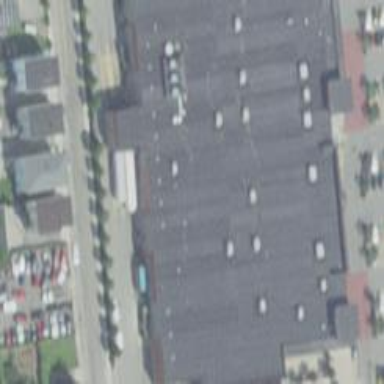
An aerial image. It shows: Supermarket located in building.